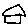
Label: house